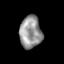
Tissue: skin
Cell type: Epithelial cells
Senescence score: 0.2686
Nuclear area (px): 691
Mean DAPI intensity: 150.03